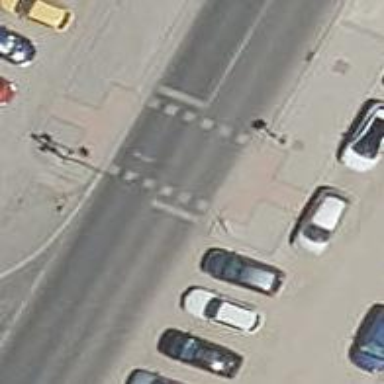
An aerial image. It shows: Road with traffic signals at the crossing.